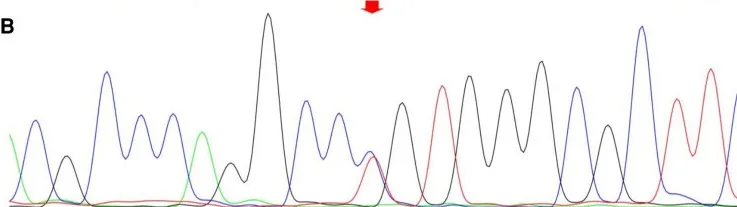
Sanger sequencing of the TRPV4 gene locus in the proband and the proband's parents. Exhibits a heterozygous mutation in the TRPV4 gene at position c.805C>T (indicated by the arrow), inherited from the proband's father.
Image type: chart (chart)